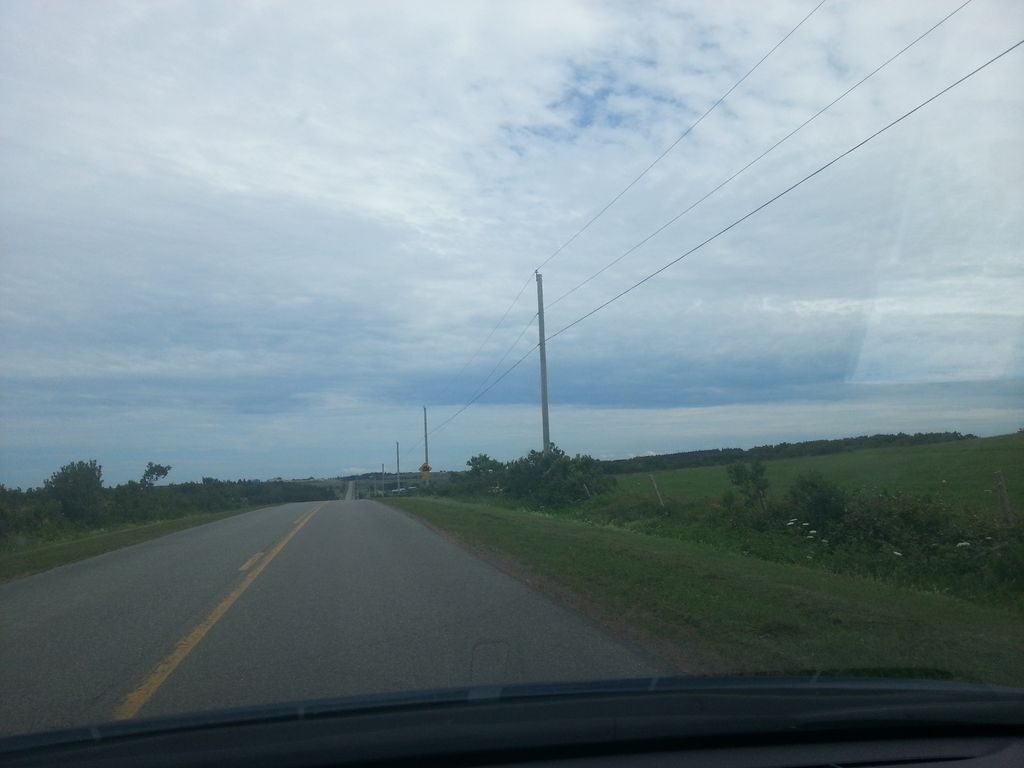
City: charlottetown